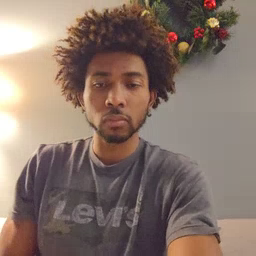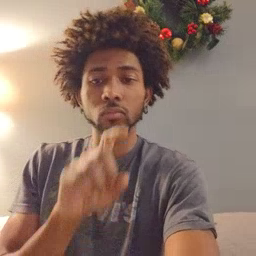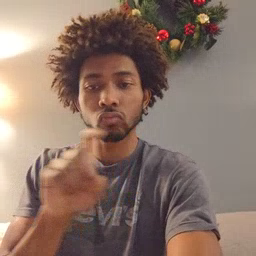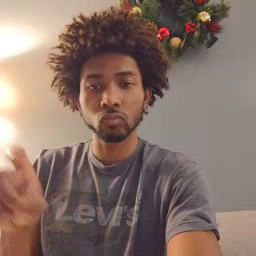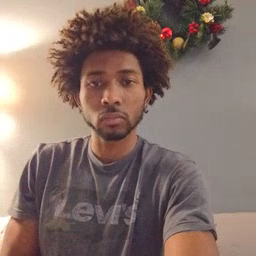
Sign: closet